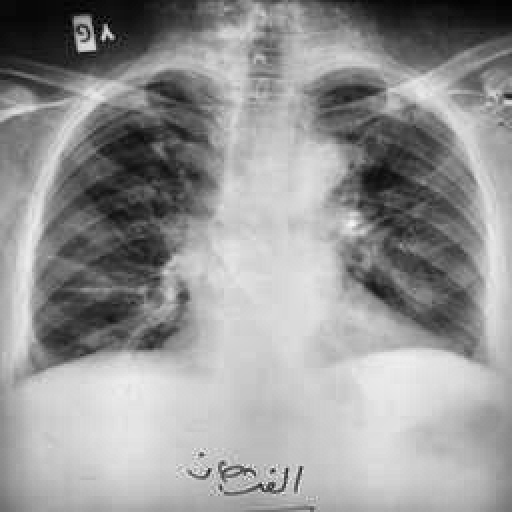
Finding: TUBERCULOSIS